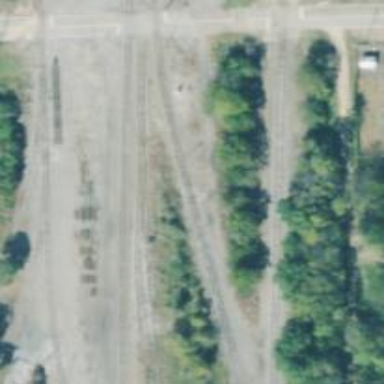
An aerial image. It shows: Abandoned railway yard.